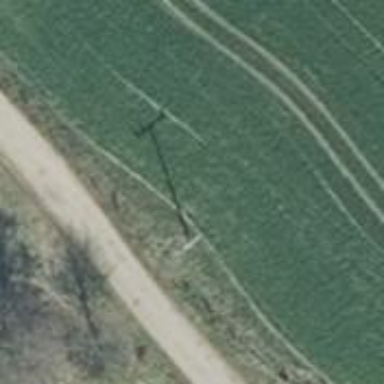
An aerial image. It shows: Power pole.